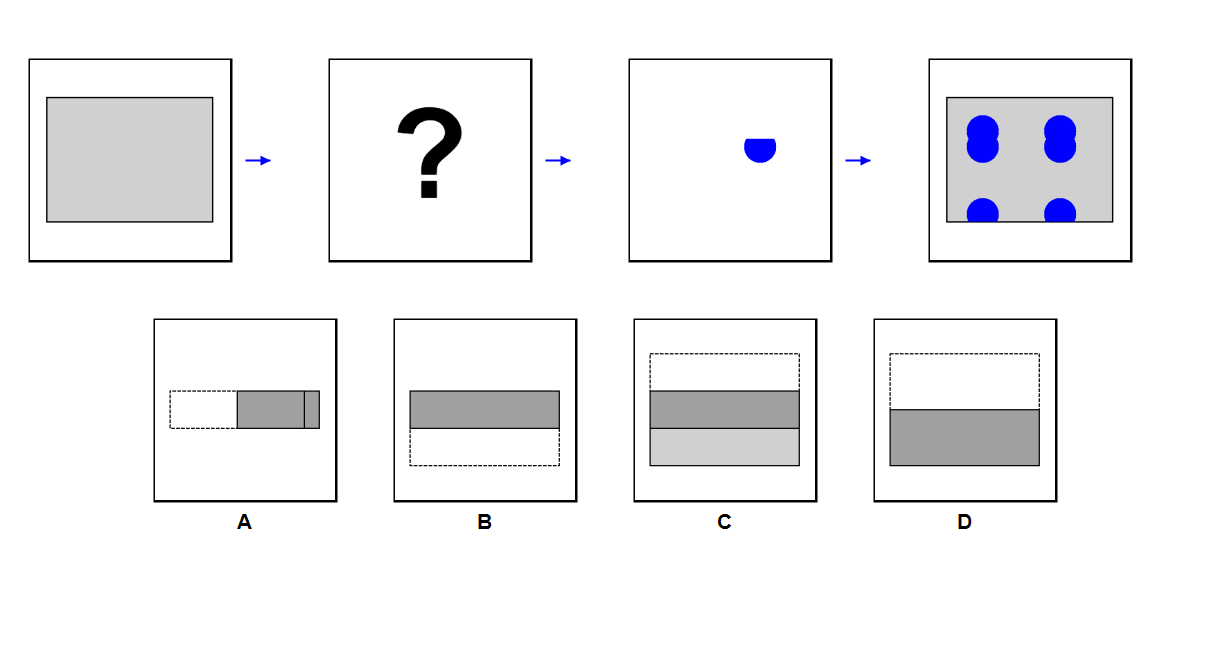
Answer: D